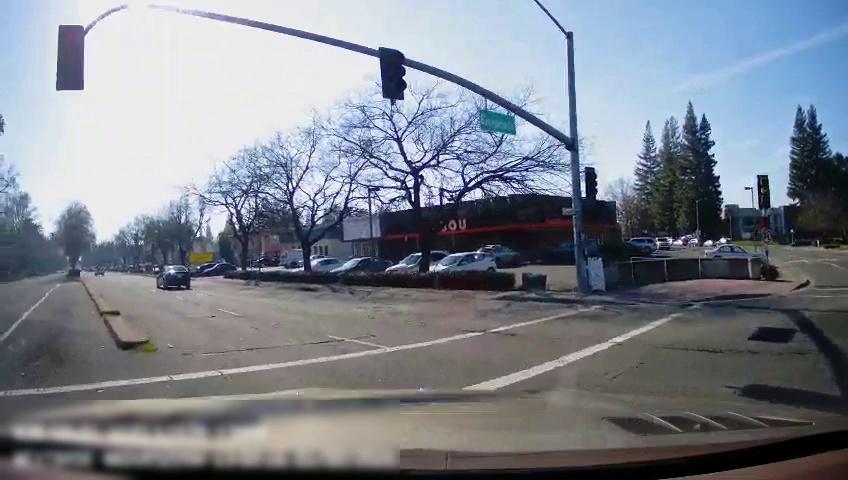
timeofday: Day
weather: Sunny
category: Drivable Space
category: Vehicles | Car
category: Vehicles | Car
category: Vehicles | Car
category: Vehicles | Truck
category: Vehicles | SUV
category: Vehicles | Car
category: Vehicles | Car
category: Vehicles | Car
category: Vehicles | SUV
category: Vehicles | Car
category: Vehicles | Car
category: Lanes | Opposite Lane
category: Lanes | Current Lane
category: Traffic | Lights
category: Traffic | Lights
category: Traffic | Lights
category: Traffic | Signs
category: Traffic | Lights